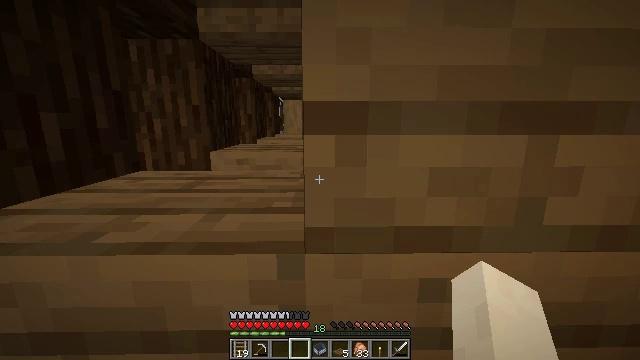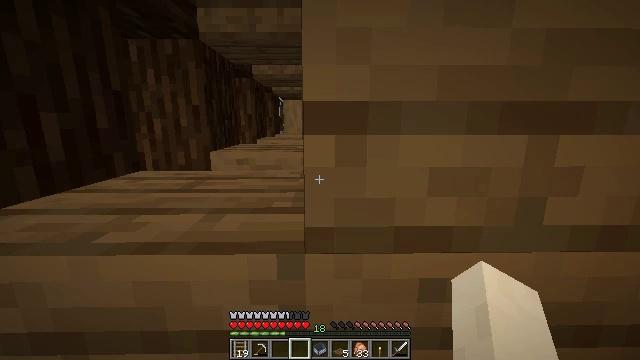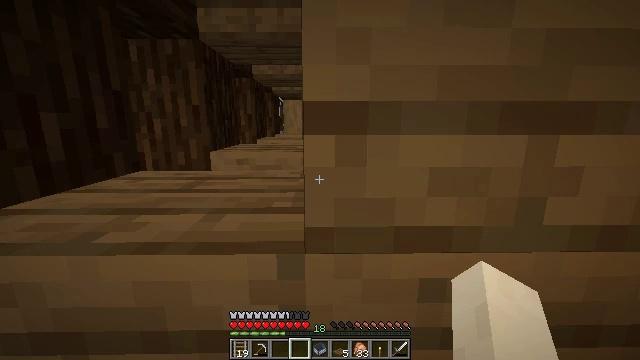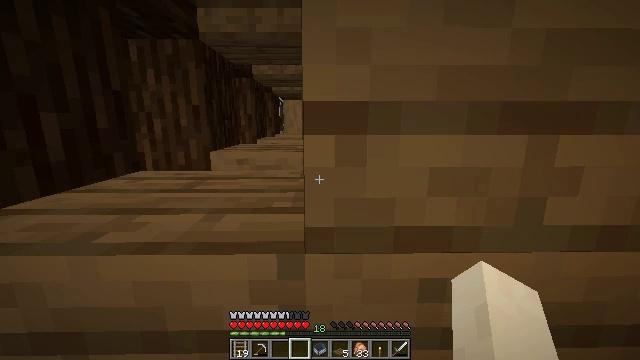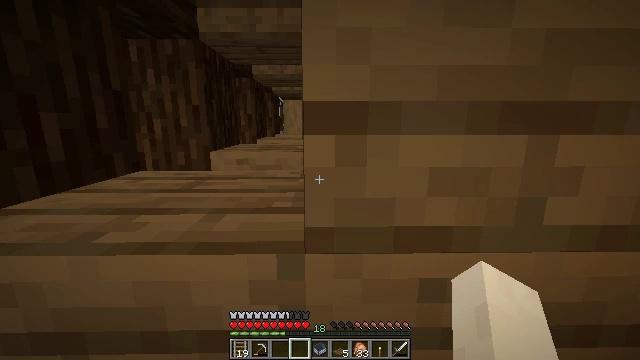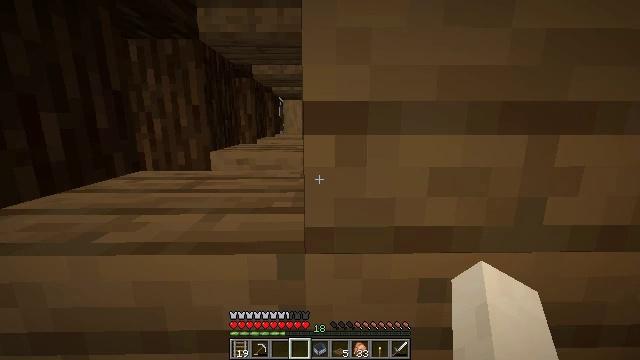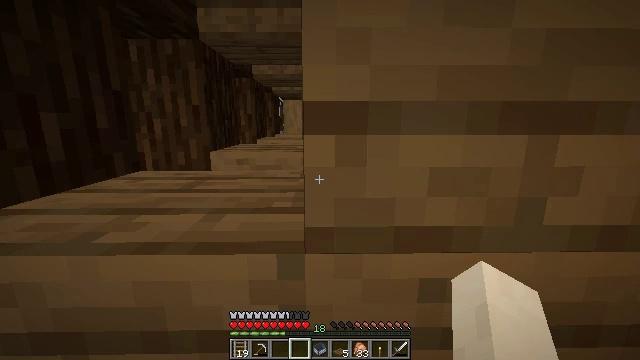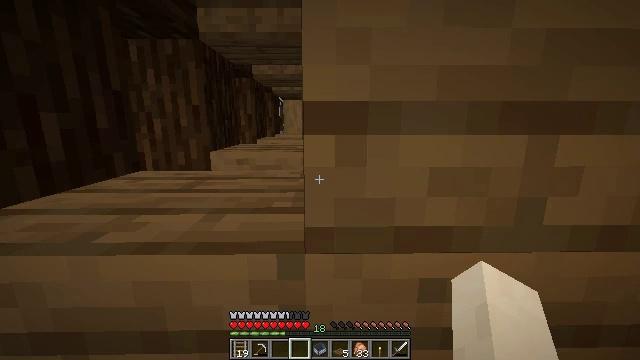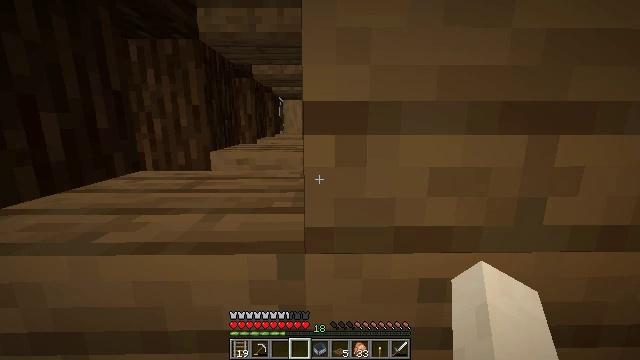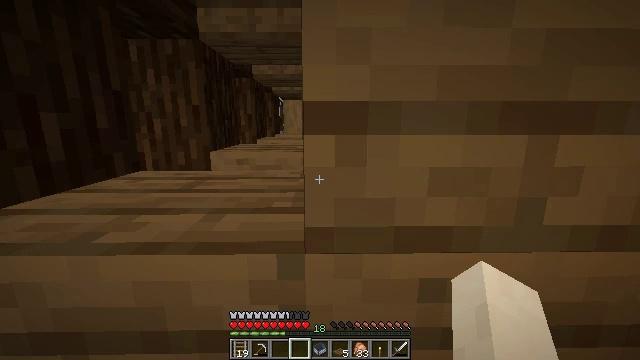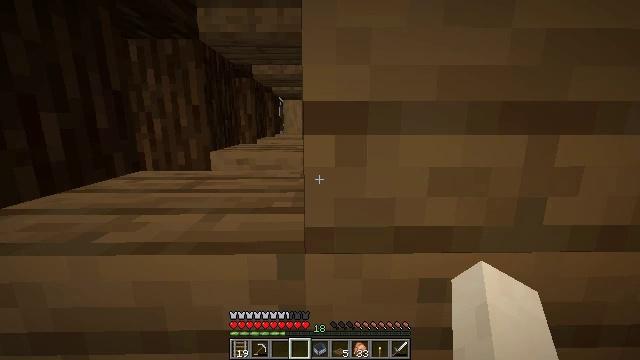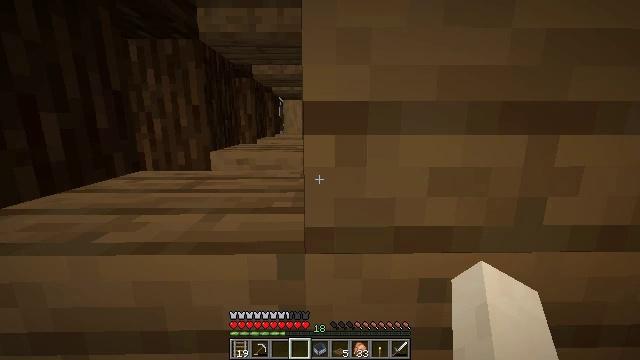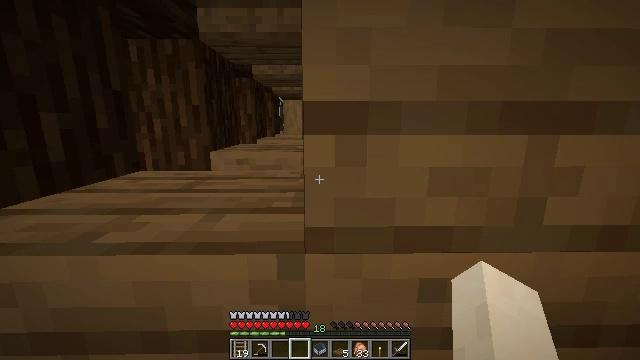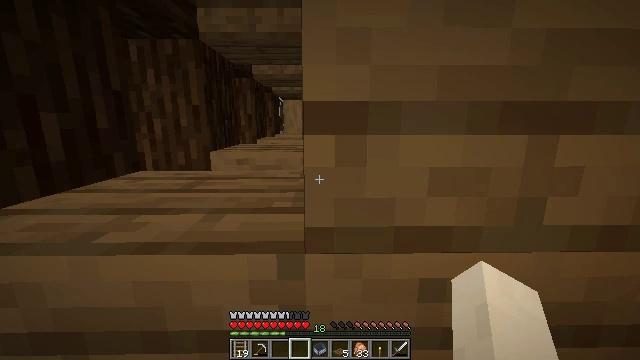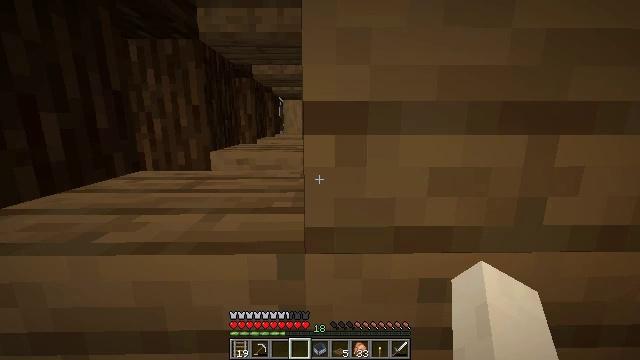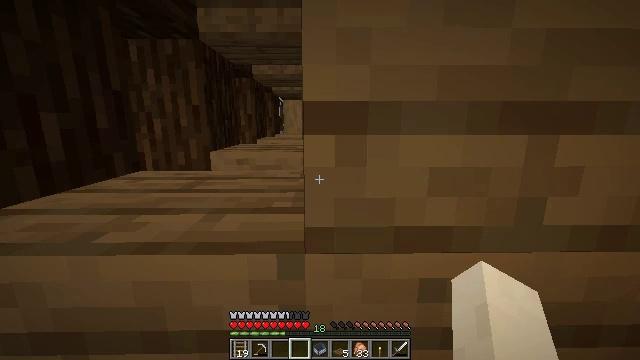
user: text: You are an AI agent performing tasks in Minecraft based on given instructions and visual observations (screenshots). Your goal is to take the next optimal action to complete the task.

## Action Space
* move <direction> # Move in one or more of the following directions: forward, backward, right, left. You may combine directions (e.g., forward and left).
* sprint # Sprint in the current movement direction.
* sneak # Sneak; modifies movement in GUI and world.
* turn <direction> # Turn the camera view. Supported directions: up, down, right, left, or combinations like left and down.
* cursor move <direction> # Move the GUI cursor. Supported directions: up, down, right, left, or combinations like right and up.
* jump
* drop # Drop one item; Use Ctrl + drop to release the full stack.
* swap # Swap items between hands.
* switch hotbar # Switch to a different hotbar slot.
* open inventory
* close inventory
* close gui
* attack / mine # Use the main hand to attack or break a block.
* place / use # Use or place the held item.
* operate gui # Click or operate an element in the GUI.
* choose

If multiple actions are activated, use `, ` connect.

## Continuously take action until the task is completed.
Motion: motion action
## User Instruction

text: Collect stripped spruce log as resource.
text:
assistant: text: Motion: no_op
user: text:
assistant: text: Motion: no_op
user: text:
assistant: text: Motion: no_op
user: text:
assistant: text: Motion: no_op
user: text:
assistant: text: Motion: no_op
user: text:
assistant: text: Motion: no_op
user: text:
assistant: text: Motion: no_op
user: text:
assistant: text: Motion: no_op
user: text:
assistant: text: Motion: no_op
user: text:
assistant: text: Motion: no_op
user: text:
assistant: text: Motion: no_op
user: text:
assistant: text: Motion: no_op
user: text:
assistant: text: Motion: no_op
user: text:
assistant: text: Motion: no_op
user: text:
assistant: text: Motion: no_op
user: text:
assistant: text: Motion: no_op
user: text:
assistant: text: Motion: no_op
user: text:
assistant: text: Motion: no_op
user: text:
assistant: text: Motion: no_op
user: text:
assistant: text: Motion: no_op
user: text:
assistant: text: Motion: no_op
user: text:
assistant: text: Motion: no_op
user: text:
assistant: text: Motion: no_op
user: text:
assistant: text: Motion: no_op
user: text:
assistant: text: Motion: no_op
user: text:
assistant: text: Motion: no_op
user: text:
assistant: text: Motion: no_op
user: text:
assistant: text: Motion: no_op
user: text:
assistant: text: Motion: no_op
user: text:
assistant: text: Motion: no_op